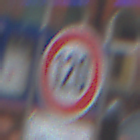
Verkehrszeichen: Geschwindigkeit120
Zusatzzeichen unten: HinweisDurchVerbaleAngabe6
Umgebung: Outdoor, Urban
Tageszeit: MorningAfternoon
Wetter: Overcast
Licht: Natural
Jahreszeit: NotSpecified
Kontrast: LowContrast